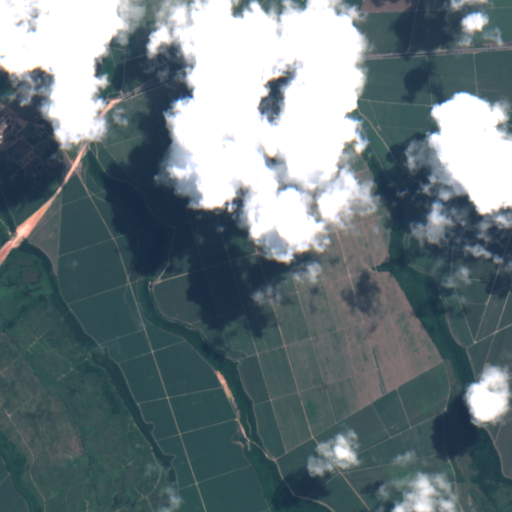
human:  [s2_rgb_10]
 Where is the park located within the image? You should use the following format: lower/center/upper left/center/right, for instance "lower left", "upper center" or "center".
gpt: The park is located in the upper left of the image.
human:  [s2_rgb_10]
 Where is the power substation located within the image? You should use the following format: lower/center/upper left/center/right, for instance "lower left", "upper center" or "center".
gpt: The power substation is located in the upper left of the image.
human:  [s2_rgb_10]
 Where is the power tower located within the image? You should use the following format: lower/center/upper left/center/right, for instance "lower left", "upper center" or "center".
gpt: There is no power tower in the image.